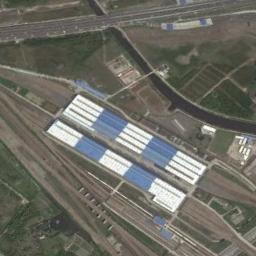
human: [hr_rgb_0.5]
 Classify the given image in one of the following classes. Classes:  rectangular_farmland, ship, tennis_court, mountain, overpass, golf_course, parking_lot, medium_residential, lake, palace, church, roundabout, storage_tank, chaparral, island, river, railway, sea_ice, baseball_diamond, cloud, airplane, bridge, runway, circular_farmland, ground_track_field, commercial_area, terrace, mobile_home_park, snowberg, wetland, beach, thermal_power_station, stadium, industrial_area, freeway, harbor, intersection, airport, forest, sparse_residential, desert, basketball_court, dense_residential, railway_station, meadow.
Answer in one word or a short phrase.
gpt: railway_station